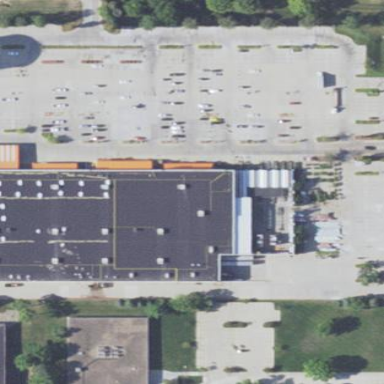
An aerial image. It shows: Retail building.